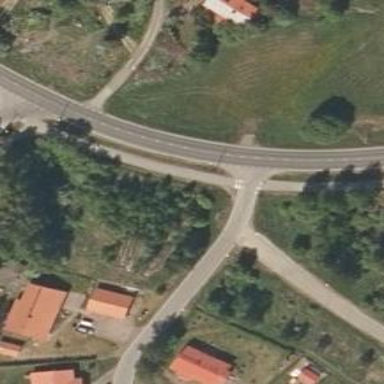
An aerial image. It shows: Zebra crossing on asphalt cycleway.